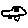
Label: car